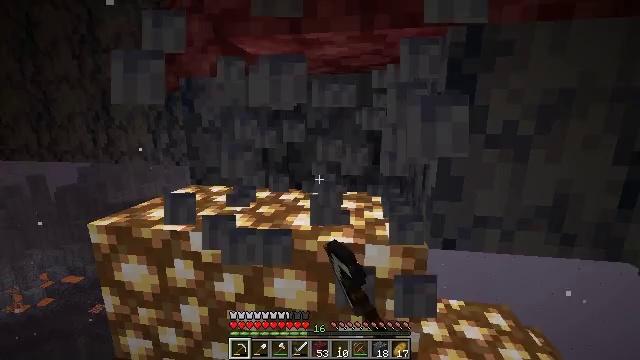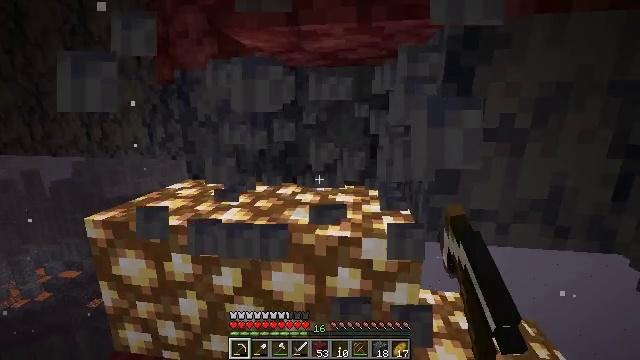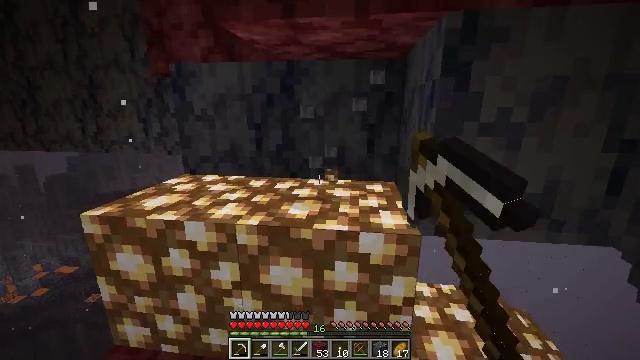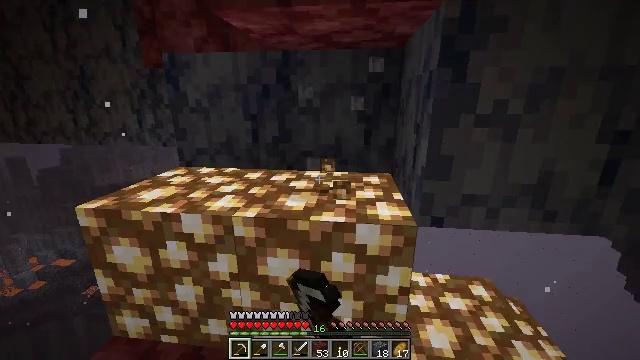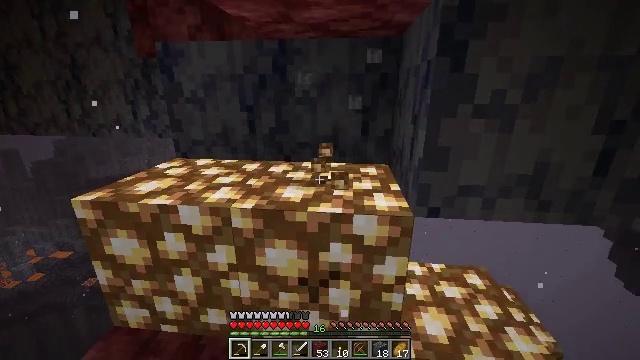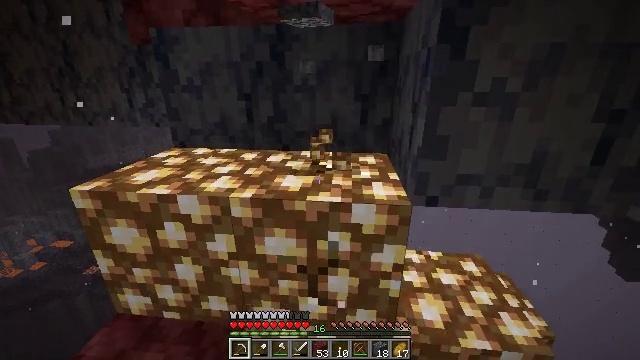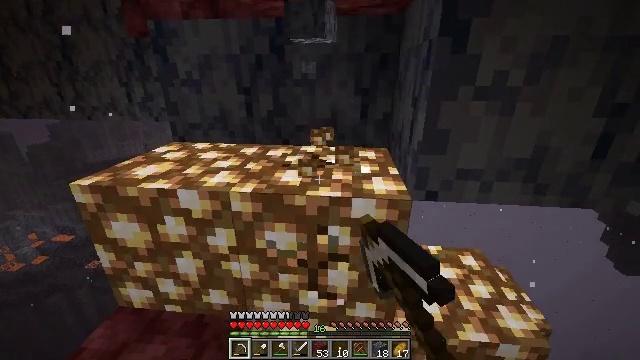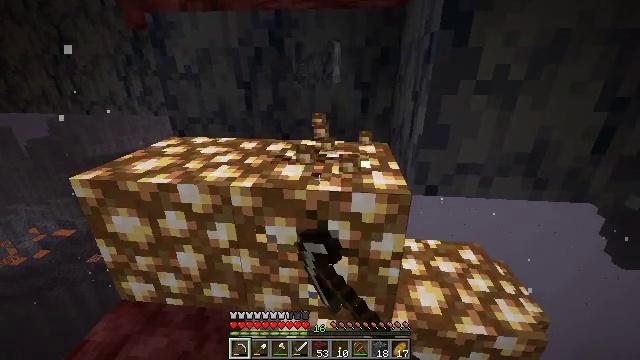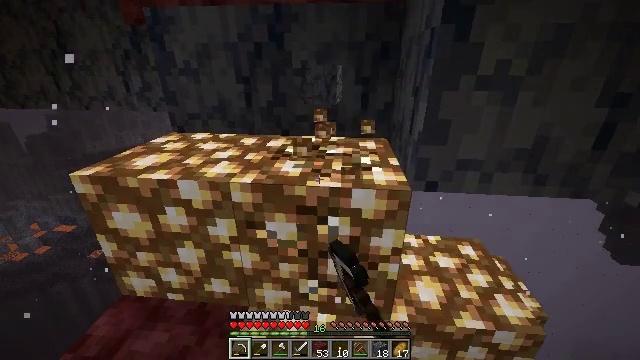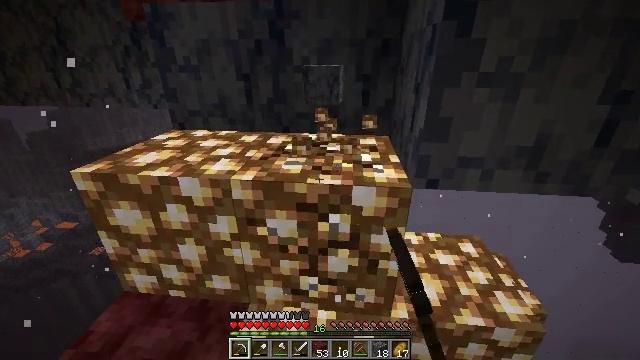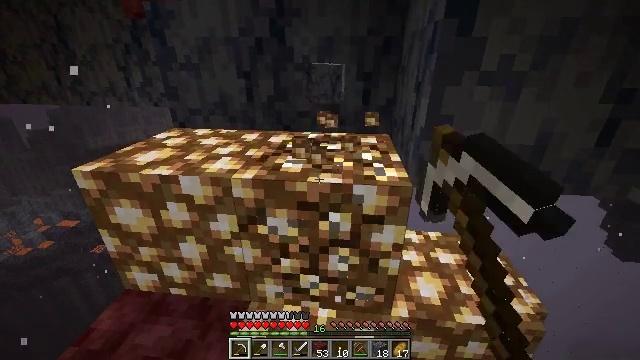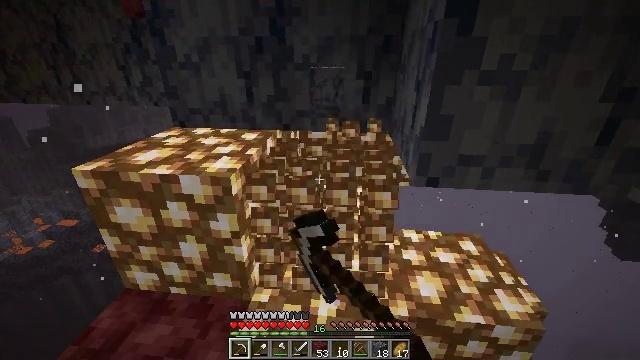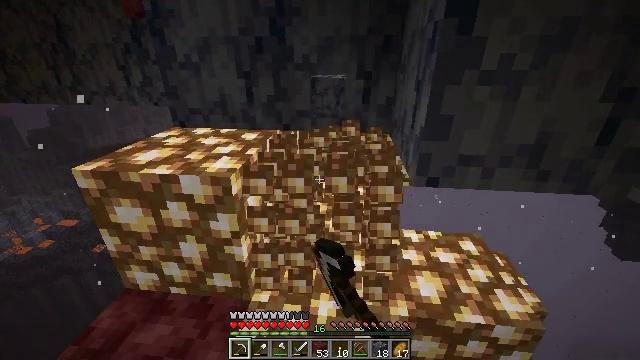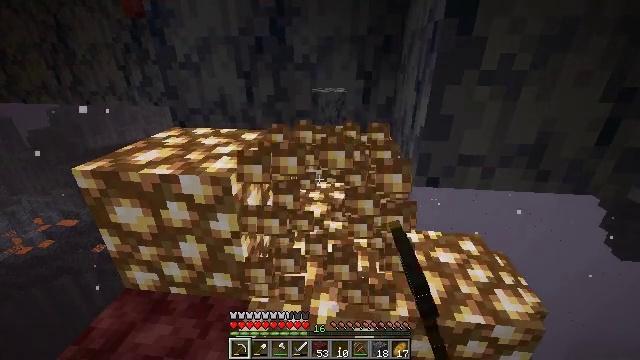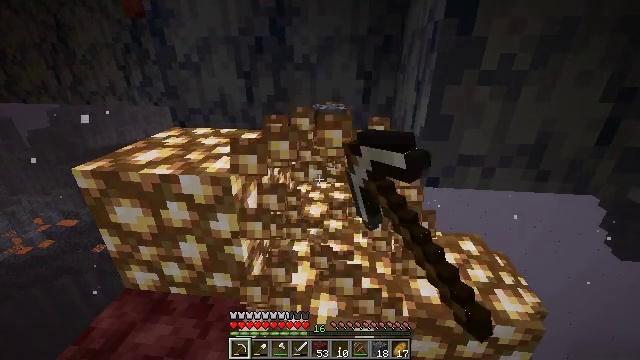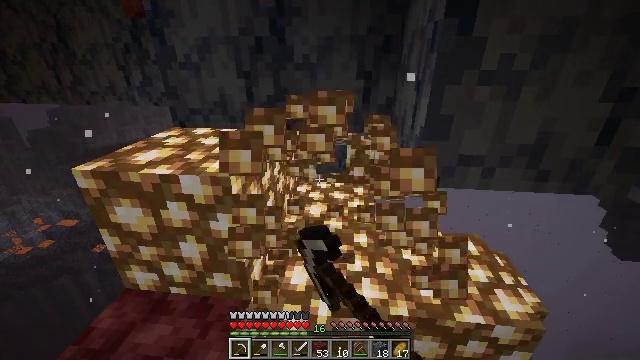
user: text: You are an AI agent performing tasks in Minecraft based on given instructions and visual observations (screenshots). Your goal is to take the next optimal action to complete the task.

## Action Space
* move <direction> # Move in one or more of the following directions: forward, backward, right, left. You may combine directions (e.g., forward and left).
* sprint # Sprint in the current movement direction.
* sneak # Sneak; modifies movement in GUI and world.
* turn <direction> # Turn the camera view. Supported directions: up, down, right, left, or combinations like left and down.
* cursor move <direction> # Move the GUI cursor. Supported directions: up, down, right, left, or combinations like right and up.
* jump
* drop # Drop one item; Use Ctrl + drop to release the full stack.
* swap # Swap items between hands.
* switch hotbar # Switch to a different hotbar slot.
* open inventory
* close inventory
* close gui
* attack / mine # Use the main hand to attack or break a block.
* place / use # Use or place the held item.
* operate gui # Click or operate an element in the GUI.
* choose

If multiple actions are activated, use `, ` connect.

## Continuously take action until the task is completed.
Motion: motion action
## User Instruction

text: Destroy the glowstone to harvest components.
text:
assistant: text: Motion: turn down, attack / mine
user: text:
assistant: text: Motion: turn down, attack / mine
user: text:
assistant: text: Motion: turn down, attack / mine
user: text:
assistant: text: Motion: turn down, attack / mine
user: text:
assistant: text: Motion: turn down, attack / mine
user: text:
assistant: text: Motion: turn down, attack / mine
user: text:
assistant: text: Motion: turn down, attack / mine
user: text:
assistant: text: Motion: attack / mine
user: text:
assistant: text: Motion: attack / mine
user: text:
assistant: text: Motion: attack / mine
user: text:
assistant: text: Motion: attack / mine
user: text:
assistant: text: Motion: attack / mine
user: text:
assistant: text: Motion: attack / mine
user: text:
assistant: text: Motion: attack / mine
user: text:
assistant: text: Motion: attack / mine
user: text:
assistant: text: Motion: attack / mine
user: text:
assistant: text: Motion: attack / mine
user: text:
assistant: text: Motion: move forward, attack / mine
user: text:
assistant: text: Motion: move forward and move left, turn left and down
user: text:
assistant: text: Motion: move forward and move left, turn left and down
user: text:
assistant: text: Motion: turn left and down
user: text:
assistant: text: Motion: turn left and down
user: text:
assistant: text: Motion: turn left
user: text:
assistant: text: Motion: no_op
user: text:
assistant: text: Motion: turn left and down, attack / mine
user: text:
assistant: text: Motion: attack / mine
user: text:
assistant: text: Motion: attack / mine
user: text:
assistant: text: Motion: attack / mine
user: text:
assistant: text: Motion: attack / mine
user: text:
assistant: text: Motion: attack / mine